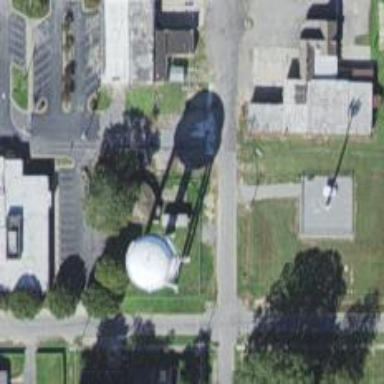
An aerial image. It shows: Water tower that is man-made.